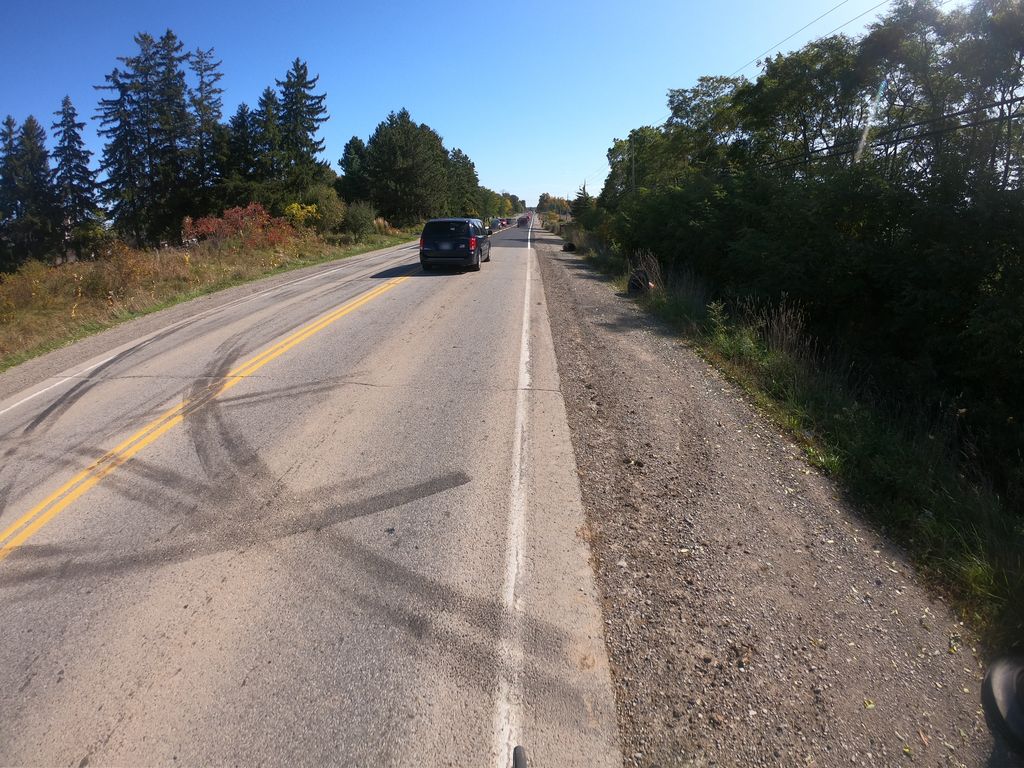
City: kitchener-waterloo